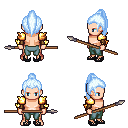
a pixel art fantasy rpg character, male body template, human, light skin, gold arm armor, teal pants, white cyan long topknot hairstyle, cloth bracers, ghillies, spear, four views (front, back, left, right), 2x2 character sprite sheet, small pixel art, hard edges, no anti-aliasing